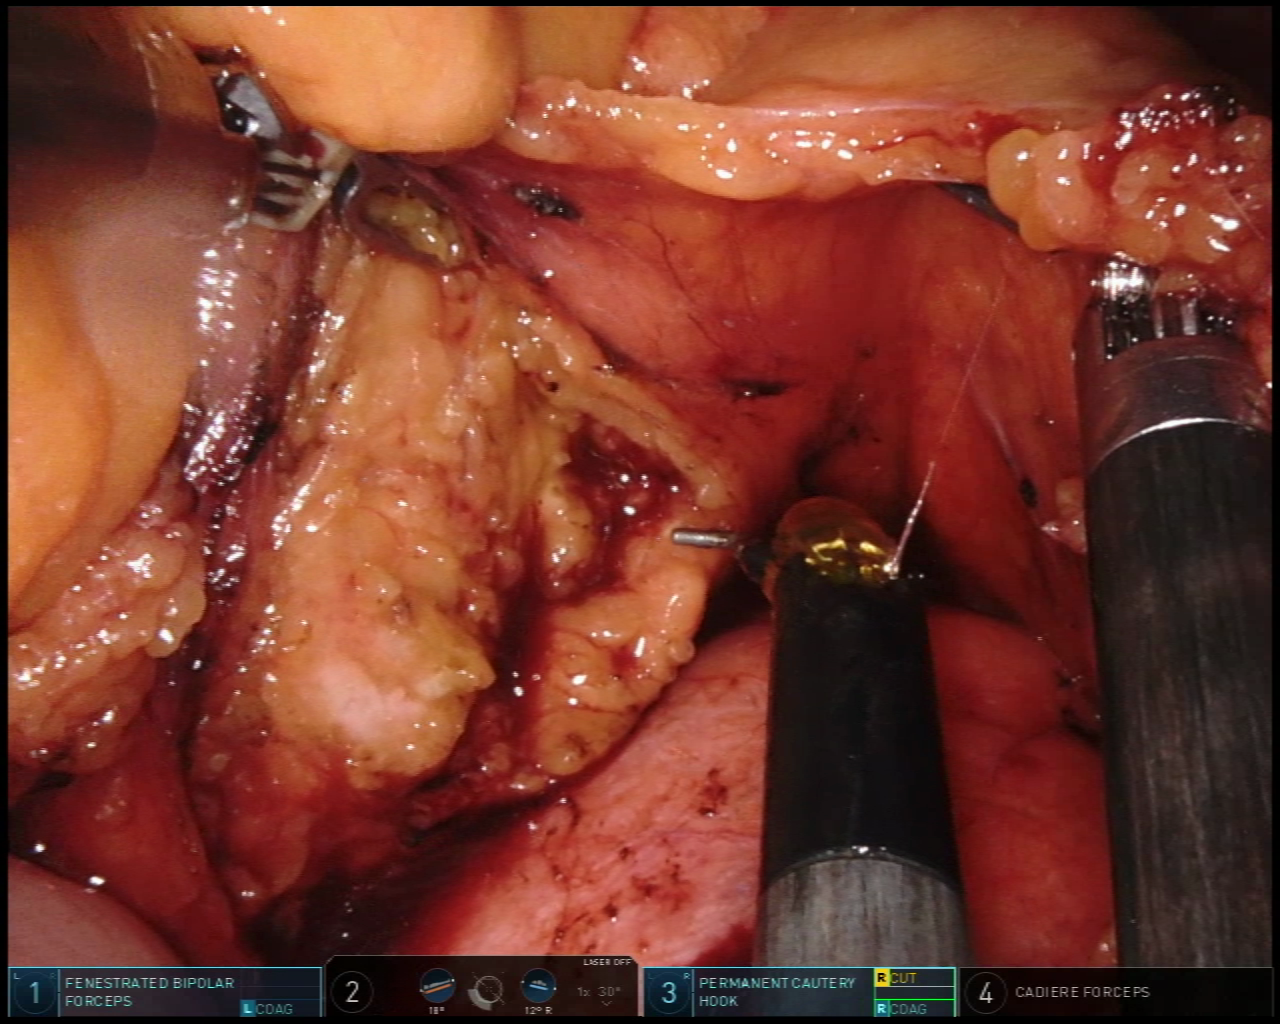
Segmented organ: pancreas
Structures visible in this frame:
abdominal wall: no
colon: no
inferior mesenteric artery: no
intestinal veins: no
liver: no
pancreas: yes
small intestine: yes
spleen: no
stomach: no
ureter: no
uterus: no
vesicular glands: no